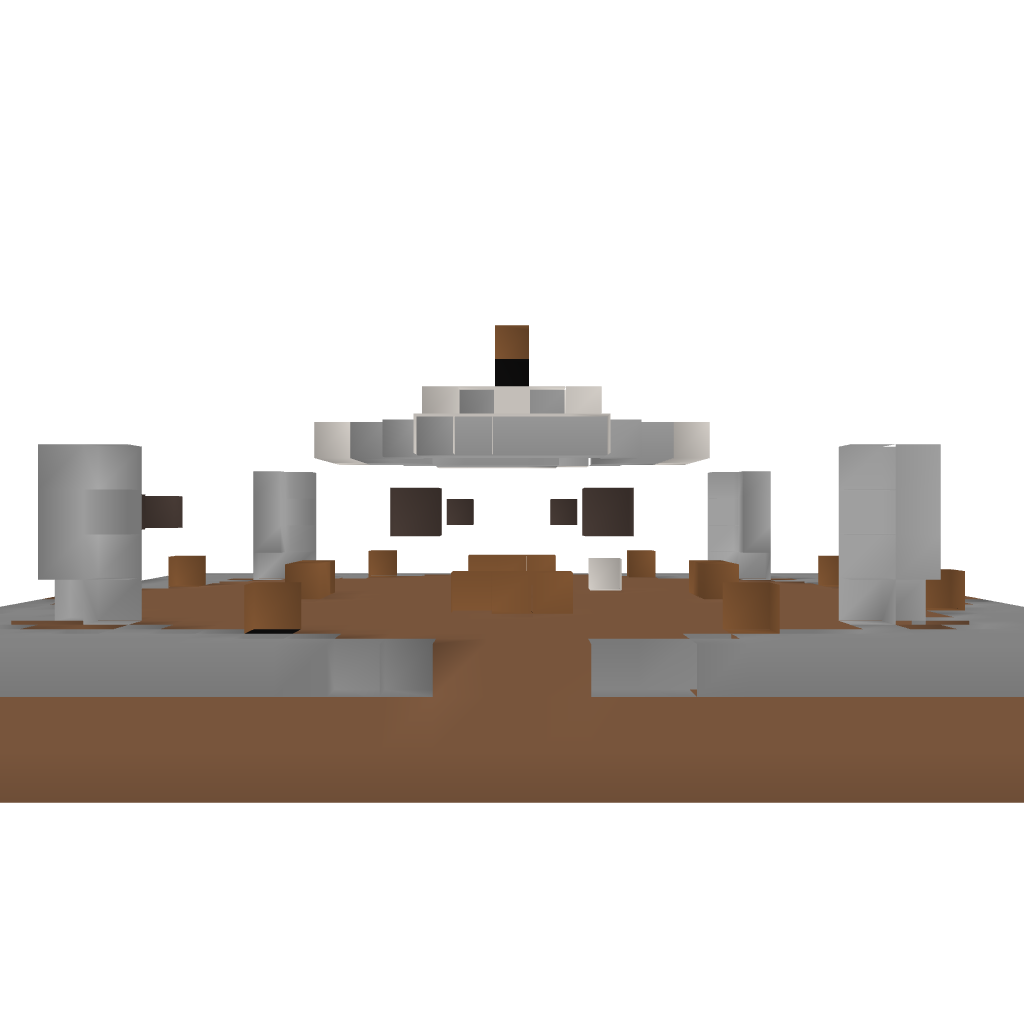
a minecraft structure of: Small HUB